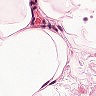
Metastatic tissue present: no